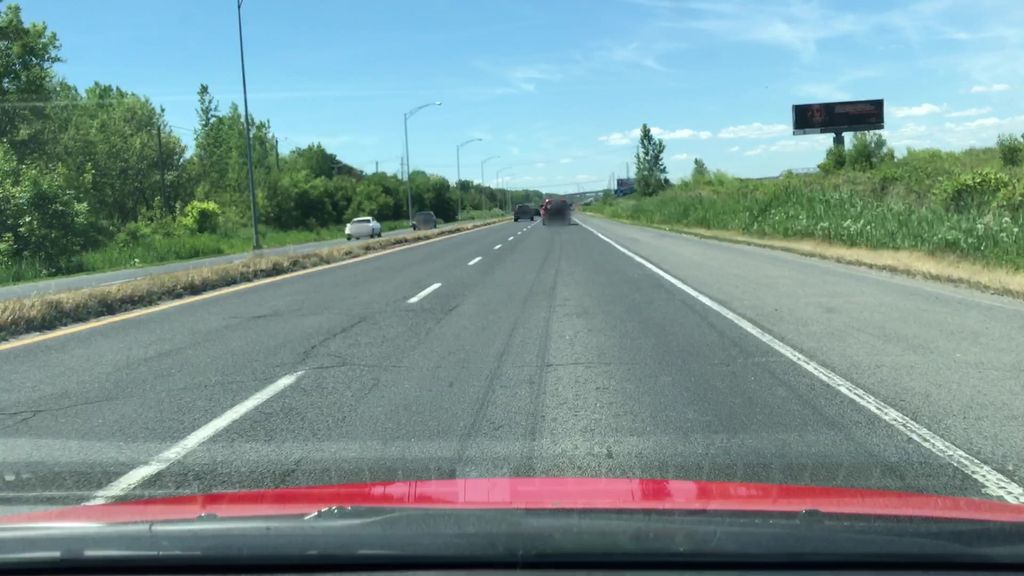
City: montreal